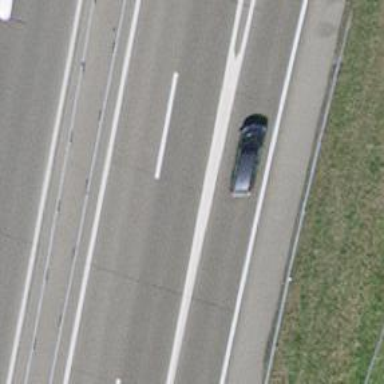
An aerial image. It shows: Motorway junction.